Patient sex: F
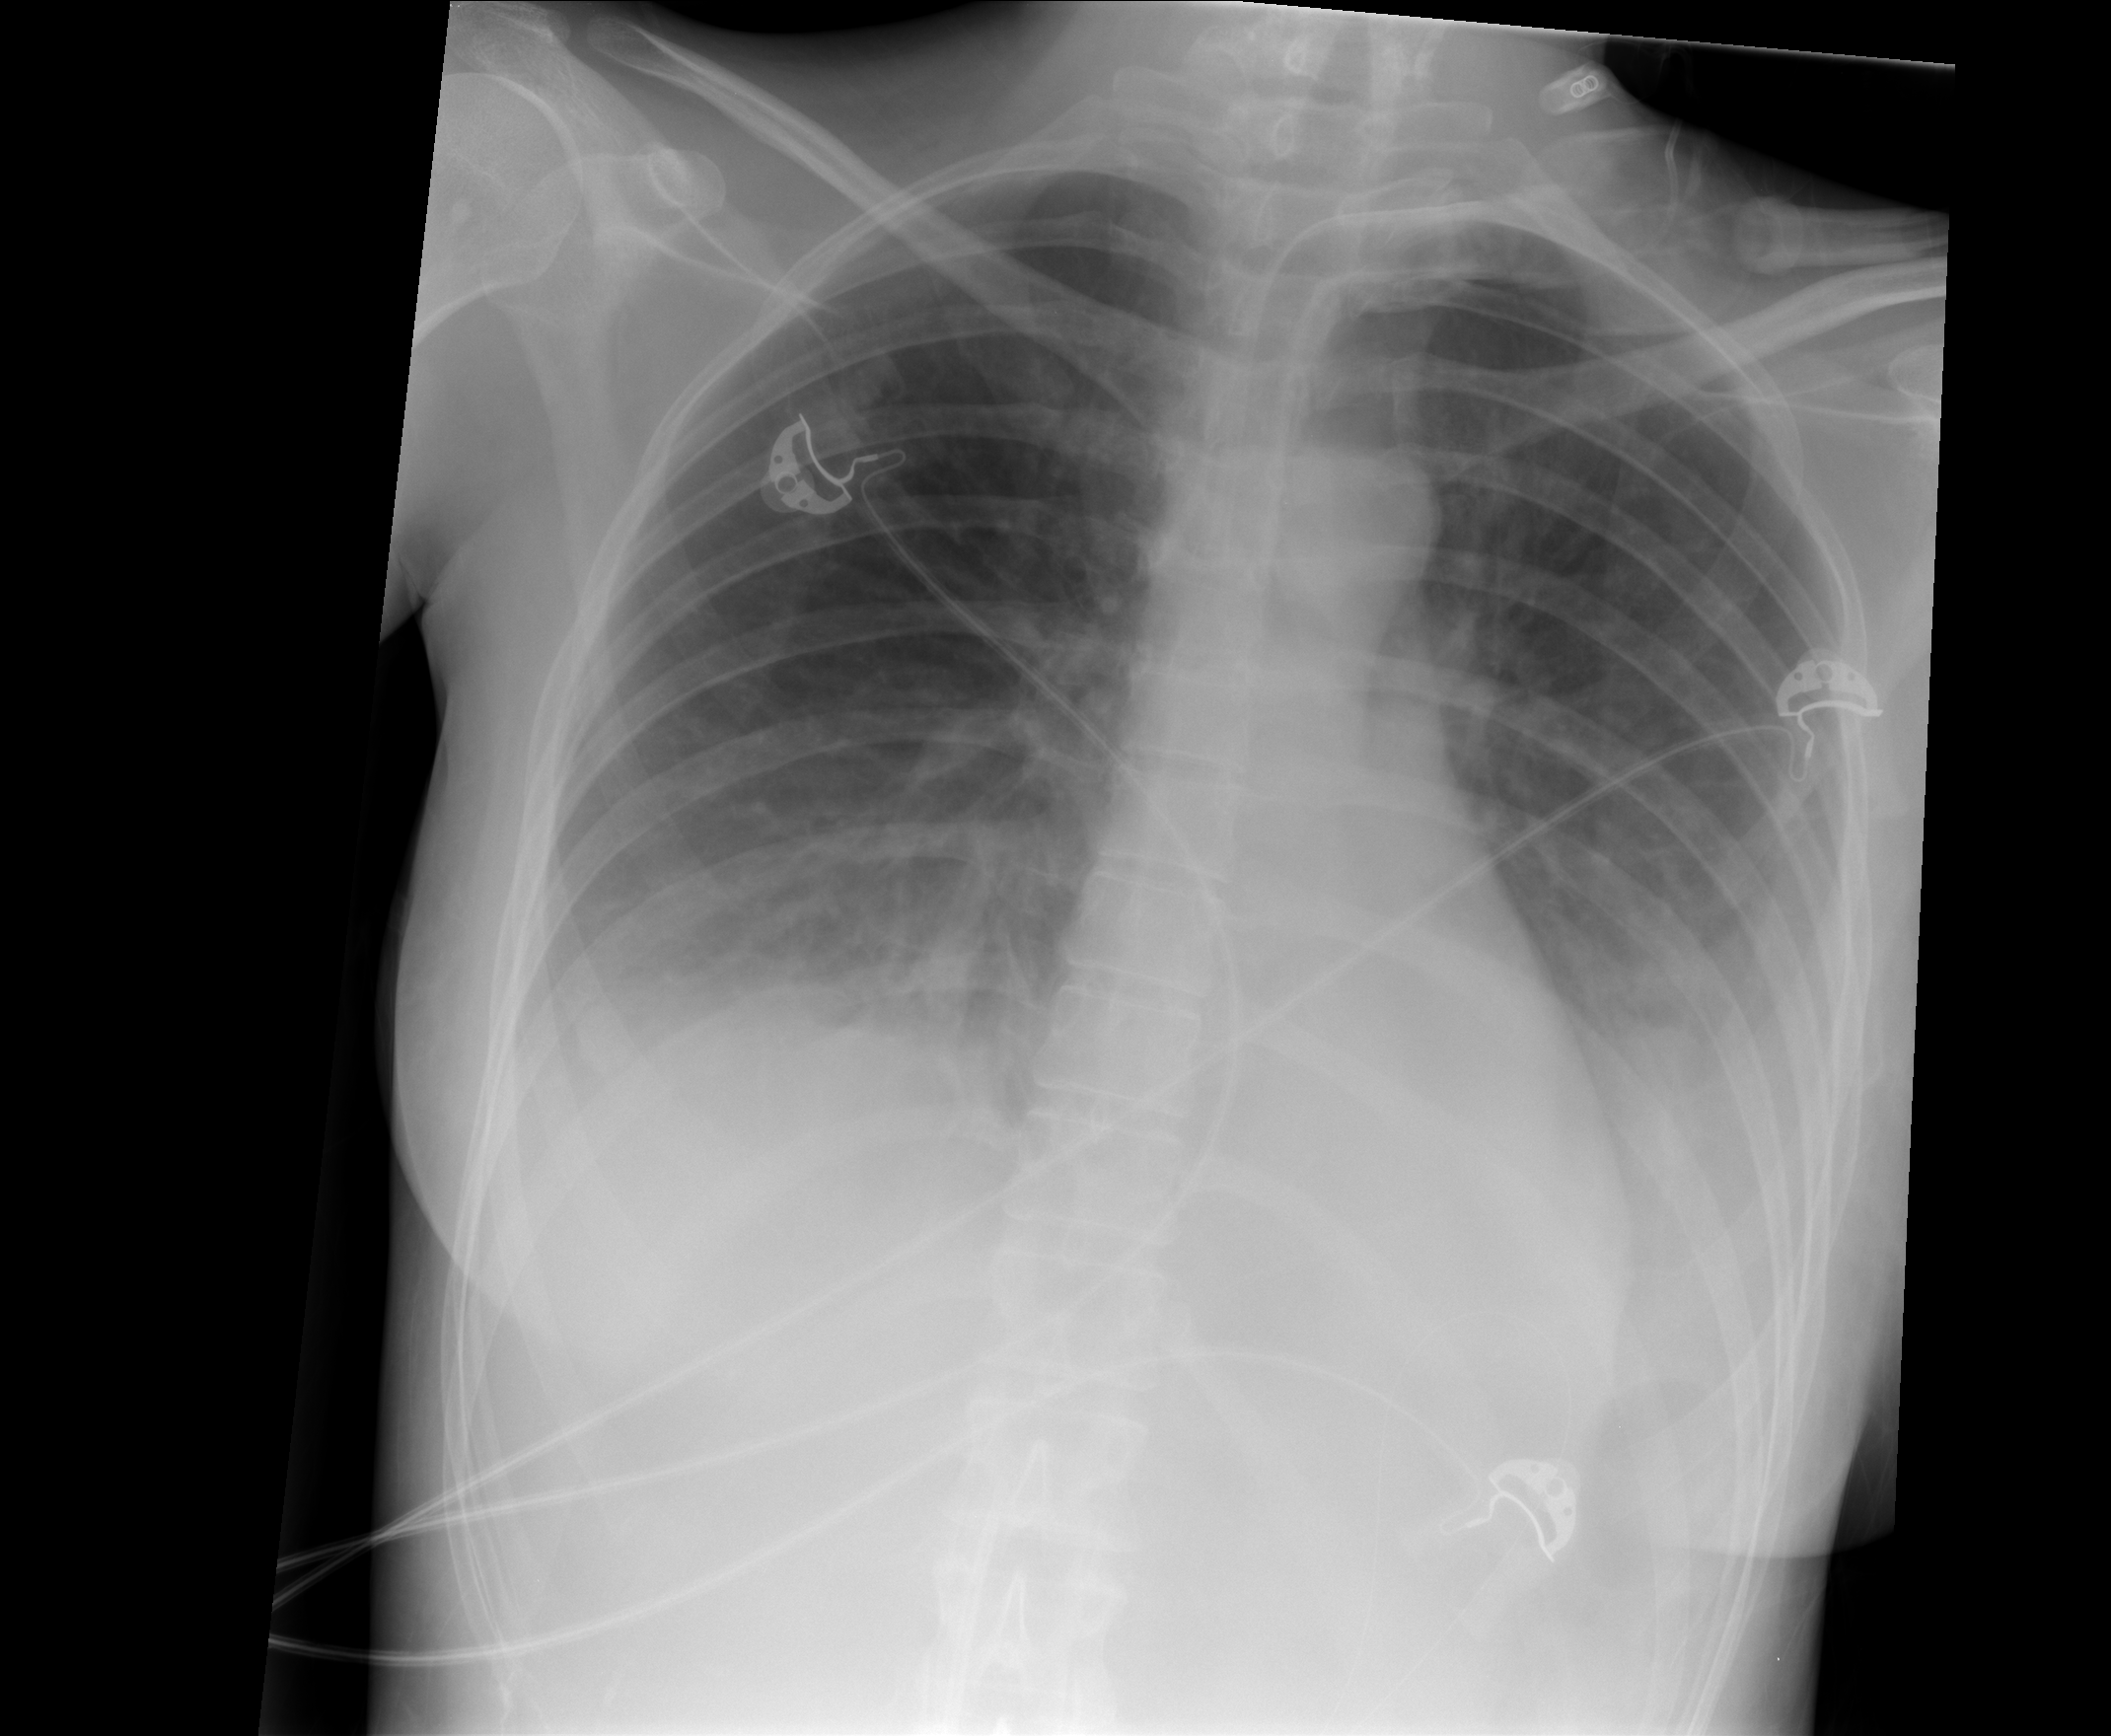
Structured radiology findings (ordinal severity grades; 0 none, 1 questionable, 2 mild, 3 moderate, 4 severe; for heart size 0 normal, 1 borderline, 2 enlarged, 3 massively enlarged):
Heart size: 0
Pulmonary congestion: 0
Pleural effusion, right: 2
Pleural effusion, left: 3
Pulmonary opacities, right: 0
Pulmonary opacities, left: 0
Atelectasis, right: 2
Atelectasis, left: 2